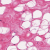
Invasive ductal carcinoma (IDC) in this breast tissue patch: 0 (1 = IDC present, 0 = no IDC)